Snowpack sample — Snodgrass Mountain, Crested Butte, Colorado (2/4/25, 12:06 PM MST)
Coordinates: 38.923, -106.968
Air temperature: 35 °F
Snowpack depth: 80 cm
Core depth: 20 cm
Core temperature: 33.8 °F
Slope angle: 14°, slope face: 78°
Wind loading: low
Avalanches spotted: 0
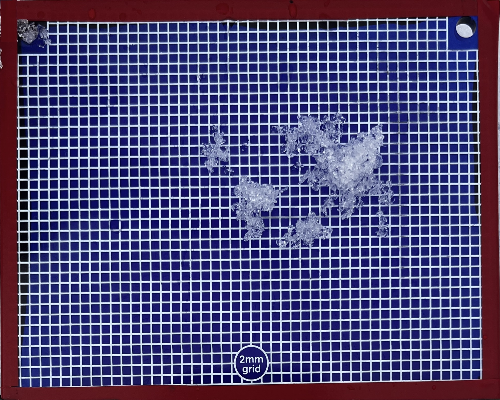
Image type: profile
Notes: No avalanches nearby, unusually warm weather for the last month reported by residents, Collected 25 yards from treeline